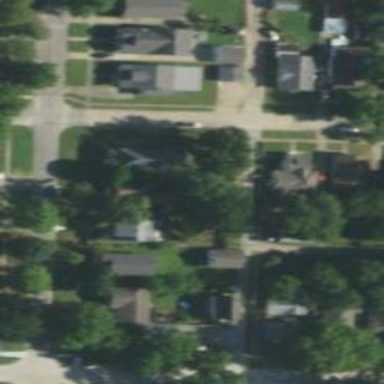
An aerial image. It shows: Alley classified as service road.